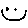
Label: smiley face